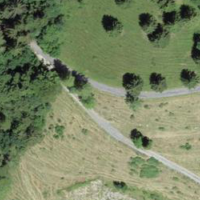
EUNIS habitat code: 44
Species observed at this site:
Turdus philomelos
Turdus torquatus
Cuculus canorus